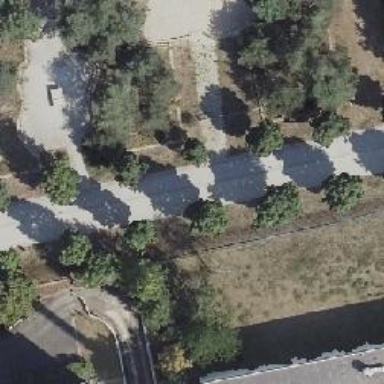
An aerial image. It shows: Park with broadleaved deciduous trees.